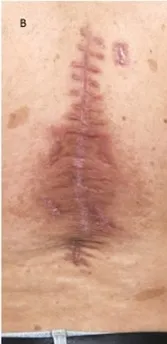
B: Photograph of the back following debulking procedure and completion of wound healing.
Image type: medical_photograph (skin_photograph)